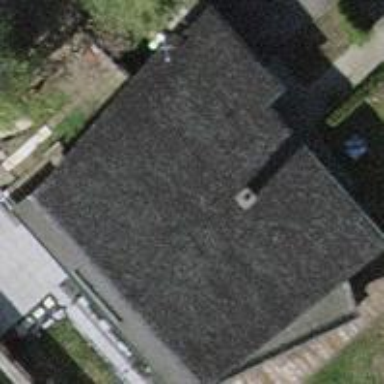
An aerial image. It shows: Detached building.